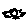
Label: bird